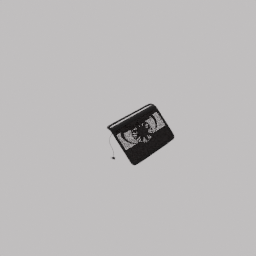
Label: electronics